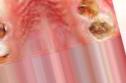
Condition: Caries